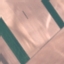
Label: AnnualCrop